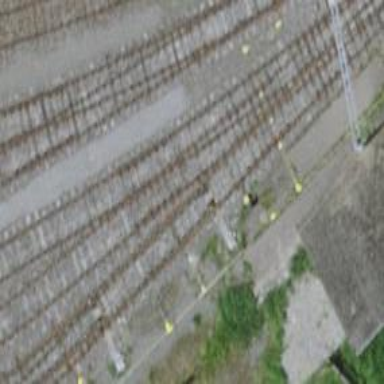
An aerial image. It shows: Single-track electrified railway service yard with contact line for trains.